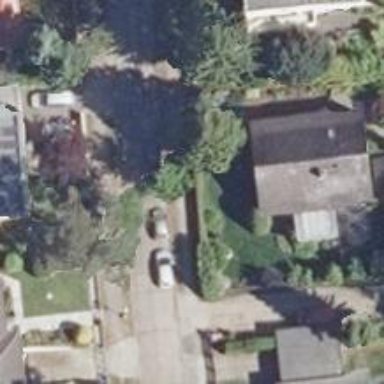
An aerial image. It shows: Residential road with concrete plate sidewalks on both sides.